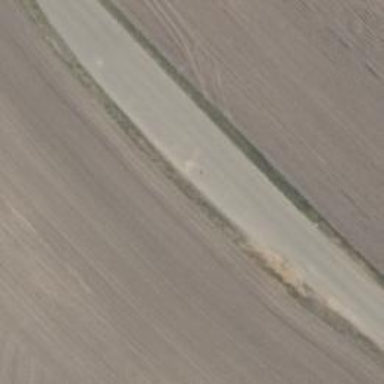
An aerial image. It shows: Passing place on the road.